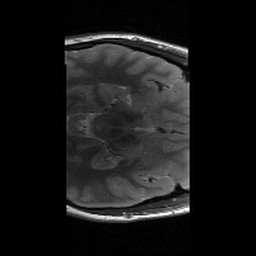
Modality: T2w
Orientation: axial
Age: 18
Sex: female
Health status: healthy
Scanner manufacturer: siemens
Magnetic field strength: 3 T
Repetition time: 6 s
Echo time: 0.064 s